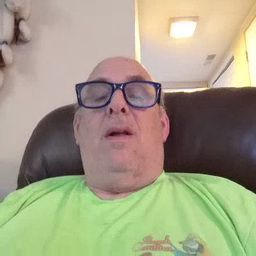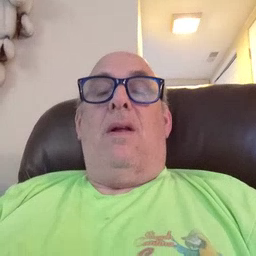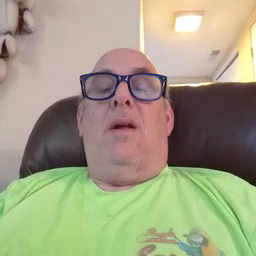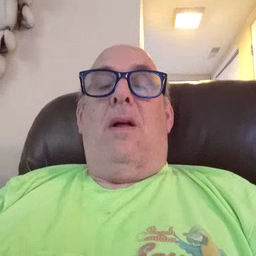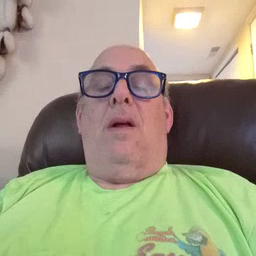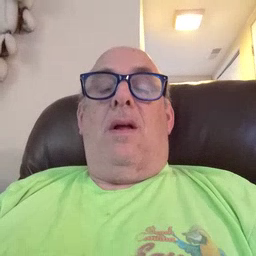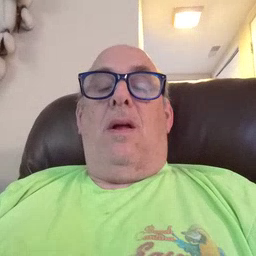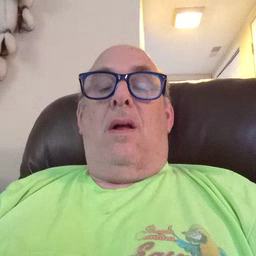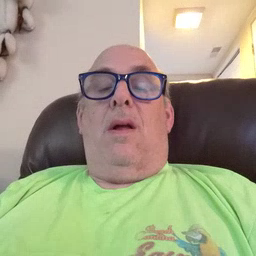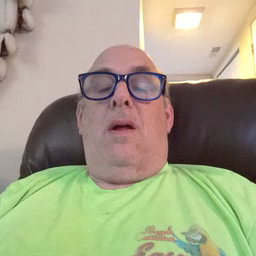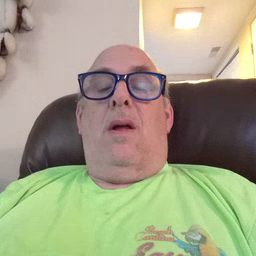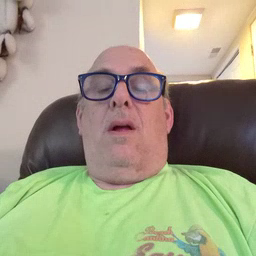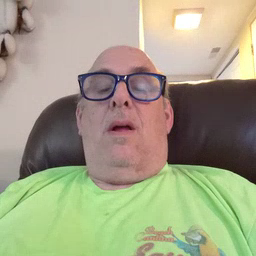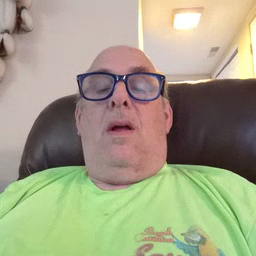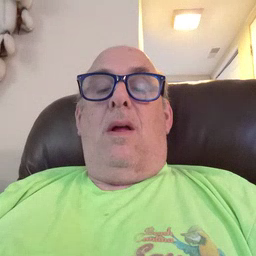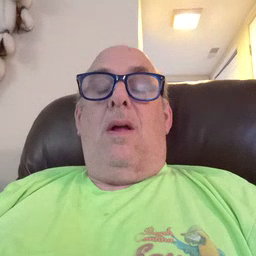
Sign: underwear